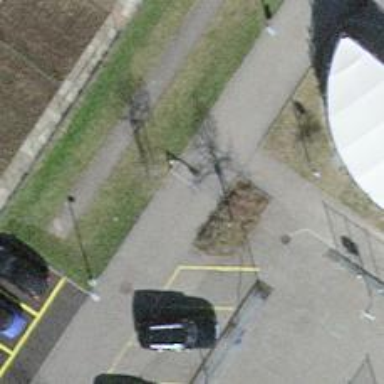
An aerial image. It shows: Cycle barrier.